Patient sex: F
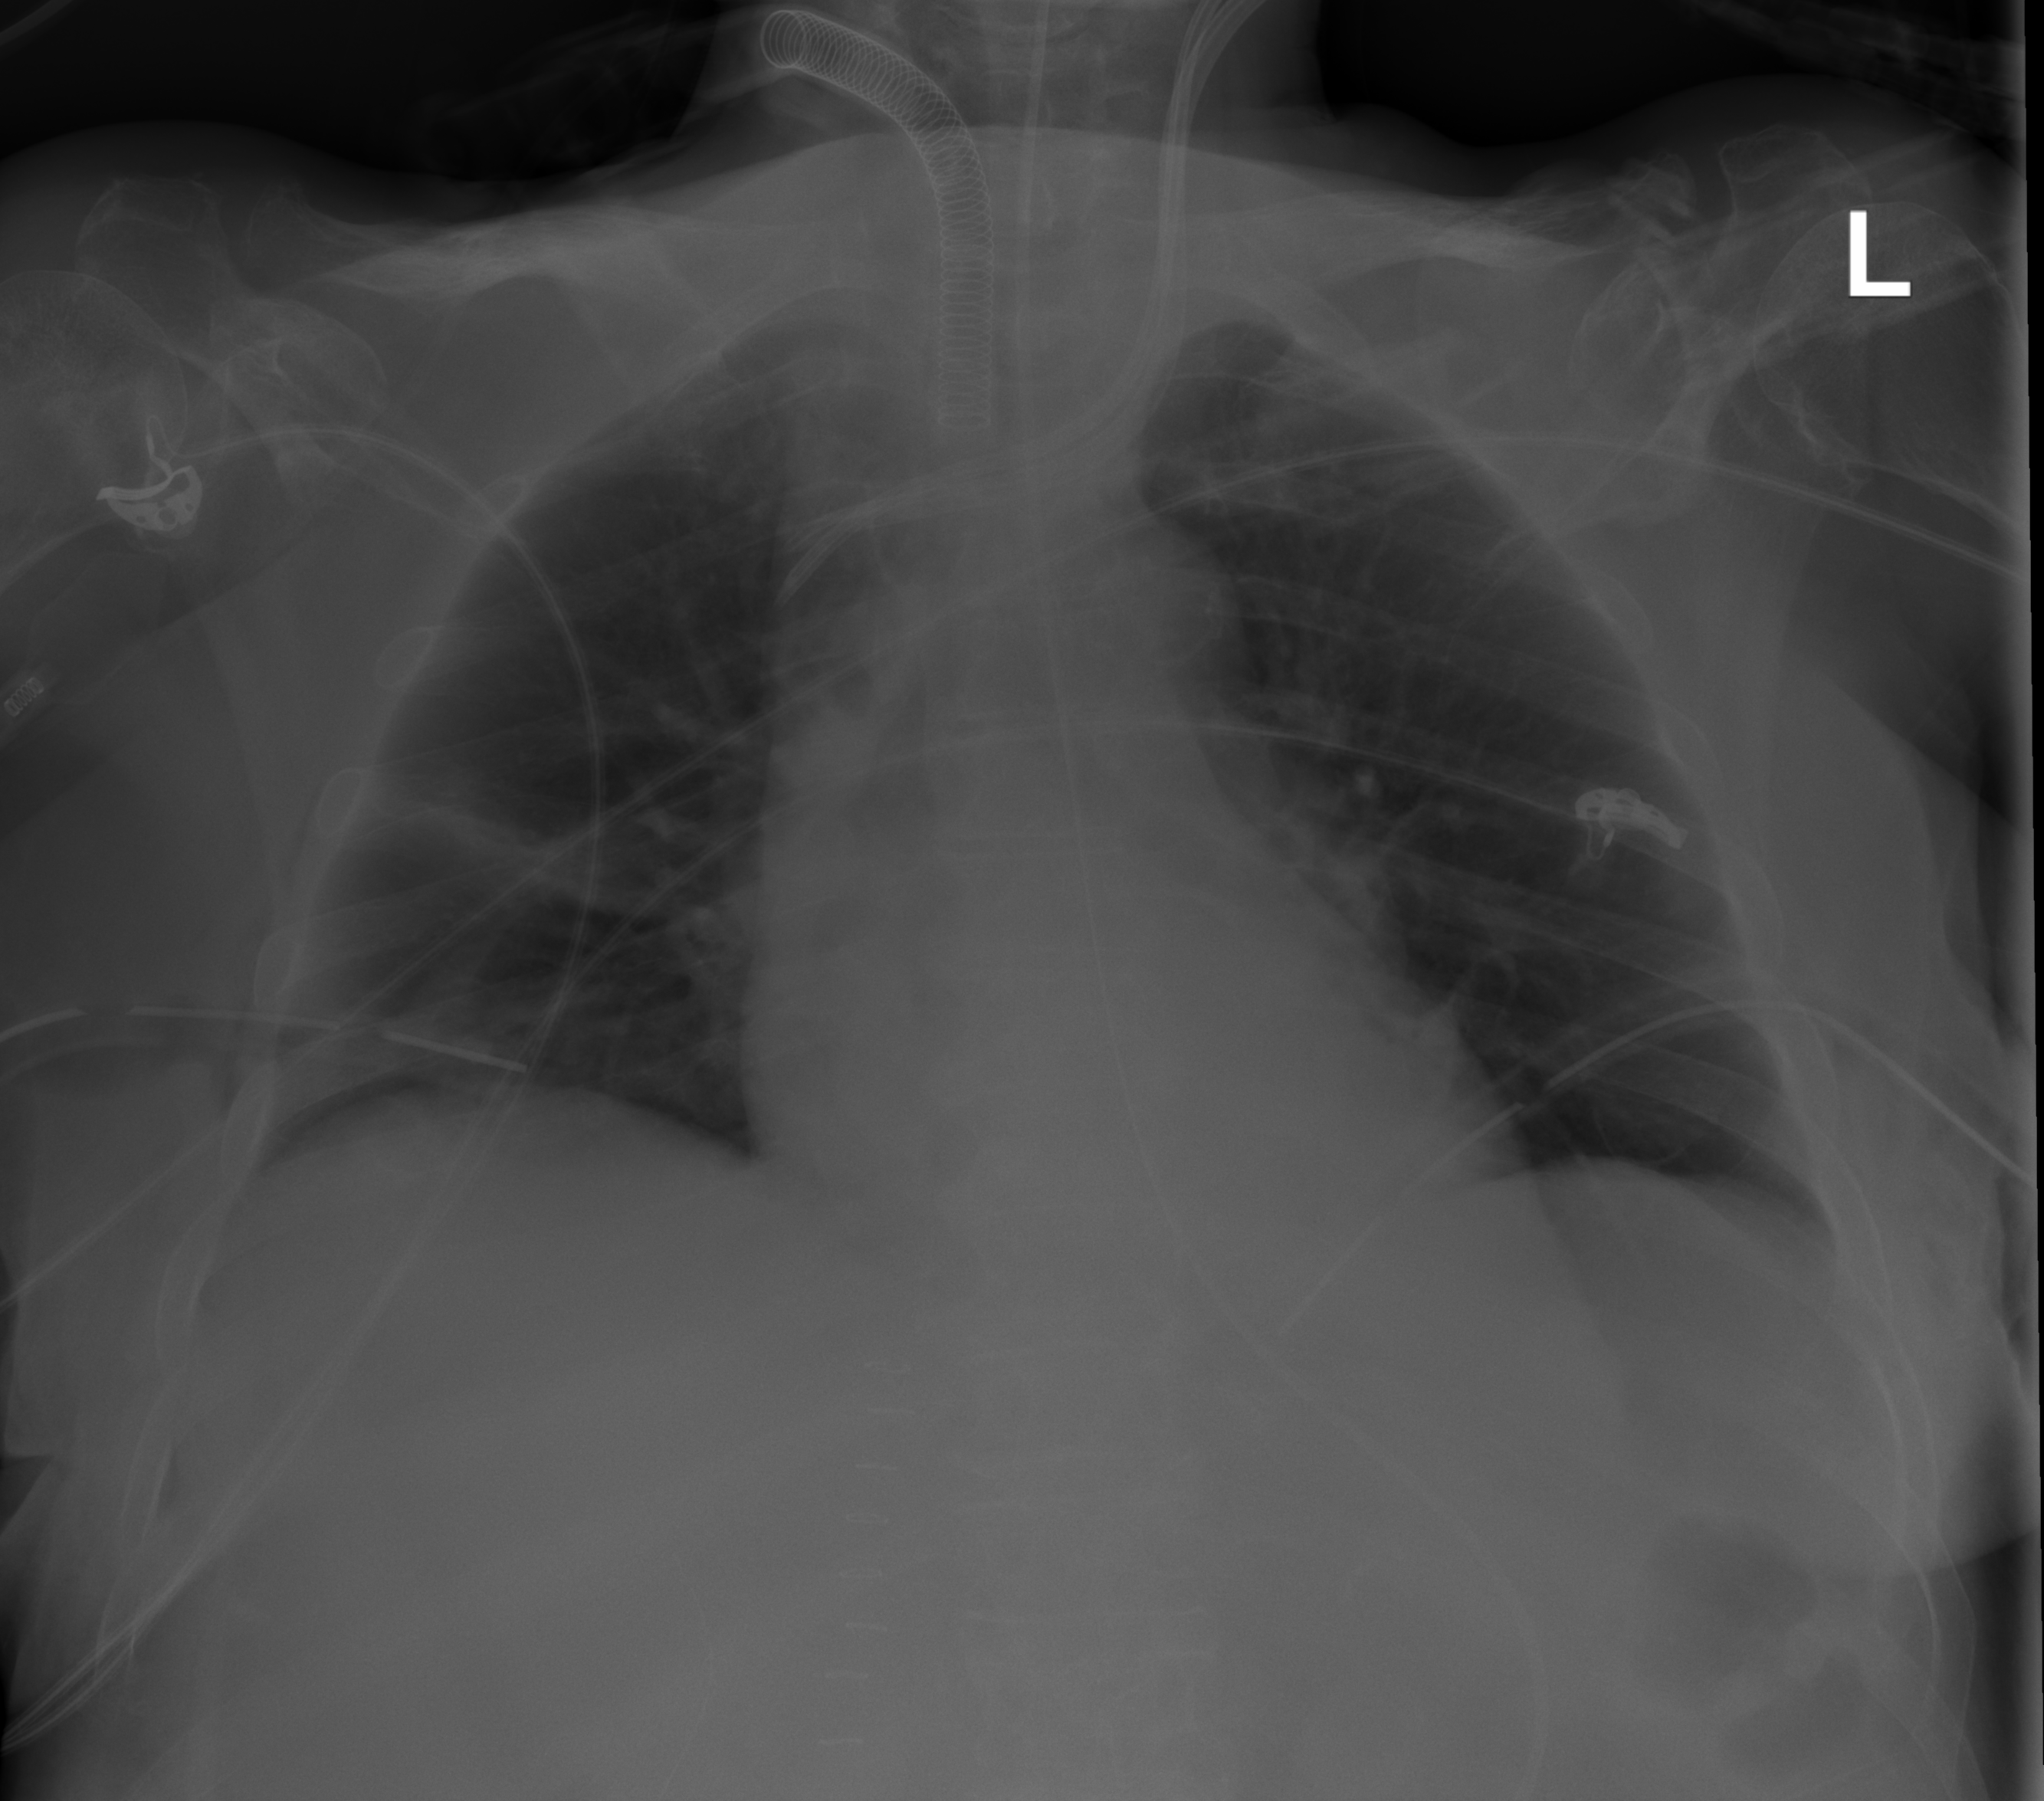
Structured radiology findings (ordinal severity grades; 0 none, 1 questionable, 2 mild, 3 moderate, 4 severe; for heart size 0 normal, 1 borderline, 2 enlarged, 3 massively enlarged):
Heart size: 0
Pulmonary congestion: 0
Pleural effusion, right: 0
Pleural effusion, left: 0
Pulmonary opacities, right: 0
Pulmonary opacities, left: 0
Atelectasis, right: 2
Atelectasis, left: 0